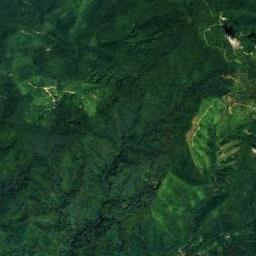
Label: mountain